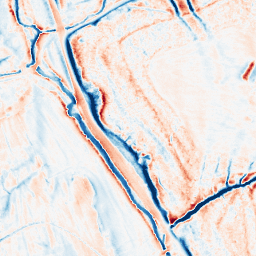
Category: classical
Decomposition family: gaussian_anisotropic
Decomposition parameters: sigma_x: 5
sigma_y: 2
Upsampling method: sinc_hamming
Upsampling parameters: scale: 8
kernel_size: 16
Upsampling scale: 8